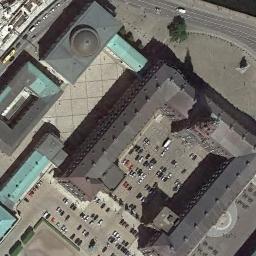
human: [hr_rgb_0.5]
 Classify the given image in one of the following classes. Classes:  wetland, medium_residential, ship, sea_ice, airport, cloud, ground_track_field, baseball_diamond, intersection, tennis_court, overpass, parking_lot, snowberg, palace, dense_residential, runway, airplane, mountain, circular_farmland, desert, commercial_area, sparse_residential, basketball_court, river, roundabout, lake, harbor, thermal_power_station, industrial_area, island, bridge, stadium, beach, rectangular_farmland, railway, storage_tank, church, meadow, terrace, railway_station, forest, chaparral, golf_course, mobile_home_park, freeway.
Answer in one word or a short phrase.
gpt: palace